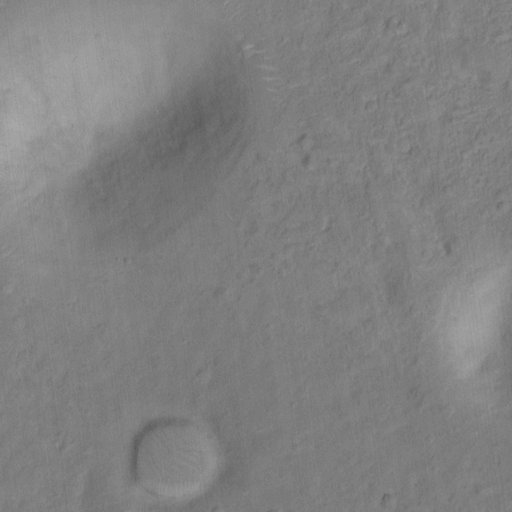
Classes present: Background